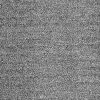
Atmospheric dust classification: dusty